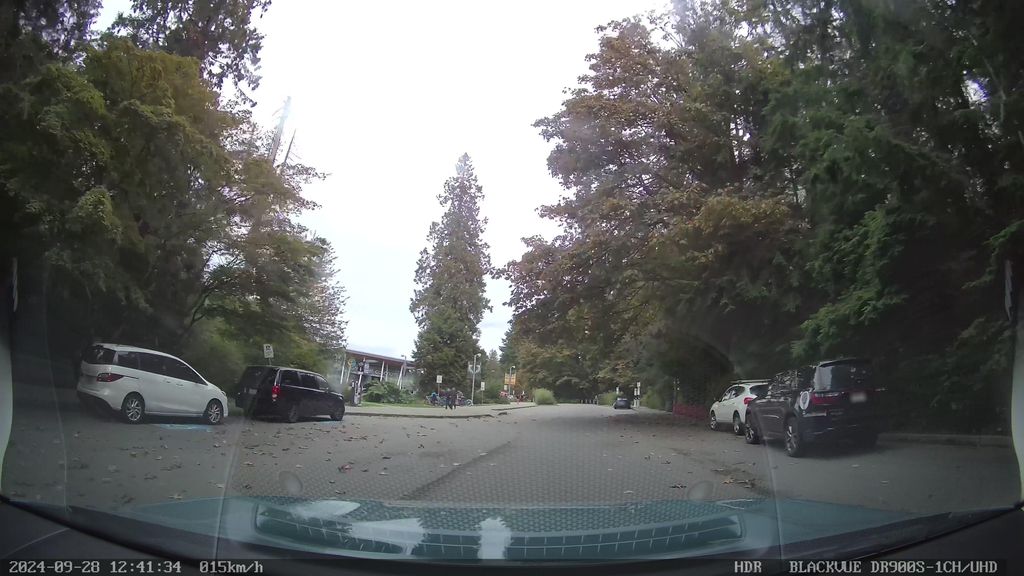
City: vancouver